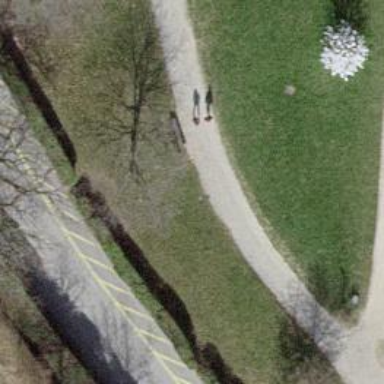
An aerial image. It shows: Bench.